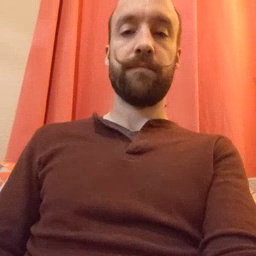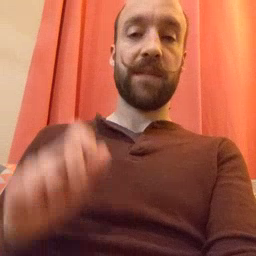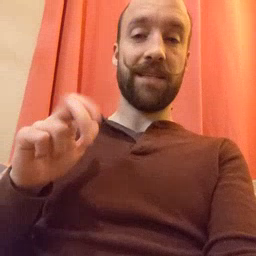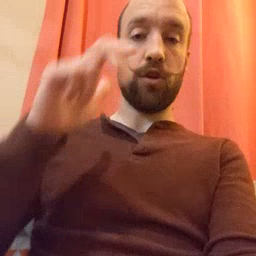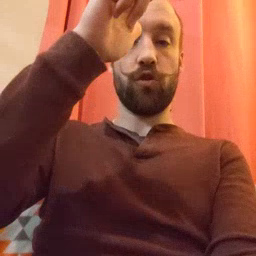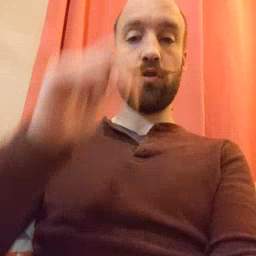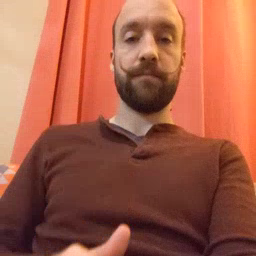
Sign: stairs